Question: My data looks like this:

I'm using the following script to populate the RP8_Recruise as either "Y" (NEAR_DIST< 100 meters) or "N" (NEAR_DIST> 100 meters).
'''
nrows = plots_dist_joined.shape[0]
for i in range(0, nrows):
# for plots that are within wanted distance from disturbance harvest
if (plots_dist_joined.iloc[i,9] < 100) | (plots_dist_joined.iloc[i,9] == 100):
plots_dist_joined["RP_"+reporting_period+"Recruise"] = "Y"
plots_dist_joined["RP_"+reporting_period+"RecrType"] = "PD"
# for plots that are NOT within wanted distance from disturbance harvest
else:
plots_dist_joined["RP_"+reporting_period+"Recruise"] = "N"
plots_dist_joined["RP_"+reporting_period+"RecrType"] = np.nan
'''
This populates the entire RP_8Recruise column as "N" even though there are distances that are under 100 meters (IDs = 59197, 40, 84, 92, 132). I'm not sure what is wrong in the code.
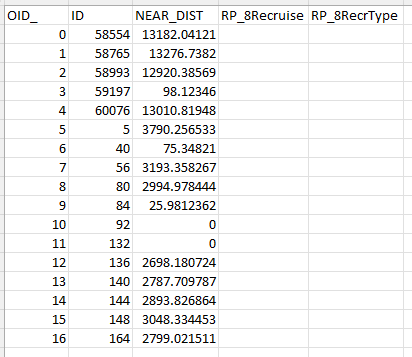
Answer: The problem with your code is that in each iteration, a new value is being assigned to the entire 'RP_8Recruise' and 'RP_8RecrType' columns. The final values of these columns are being decided by the 'df.NEAR_DIST' value in the last row.
Instead of a for-loop use vectorized 'numpy.where()' method to fill in values
'''
# a mask that checks if it's near
is_near = df.NEAR_DIST <= 100
# if near, Y, else N
plots_dist_joined["RP_8Recruise"] = np.where(is_near, "Y", "N")
# if near, PD, else NaN
plots_dist_joined["RP_8RecrType"] = np.where(is_near, "PD", np.nan)
'''